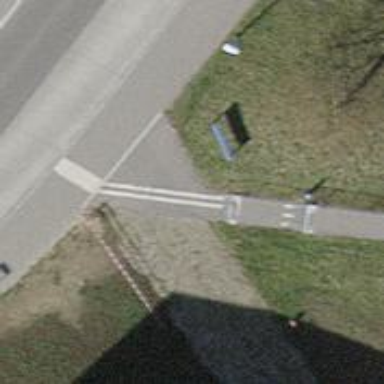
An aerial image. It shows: Concrete footway.